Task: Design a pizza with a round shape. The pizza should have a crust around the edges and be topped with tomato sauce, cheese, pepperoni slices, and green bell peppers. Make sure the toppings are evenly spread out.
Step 293:
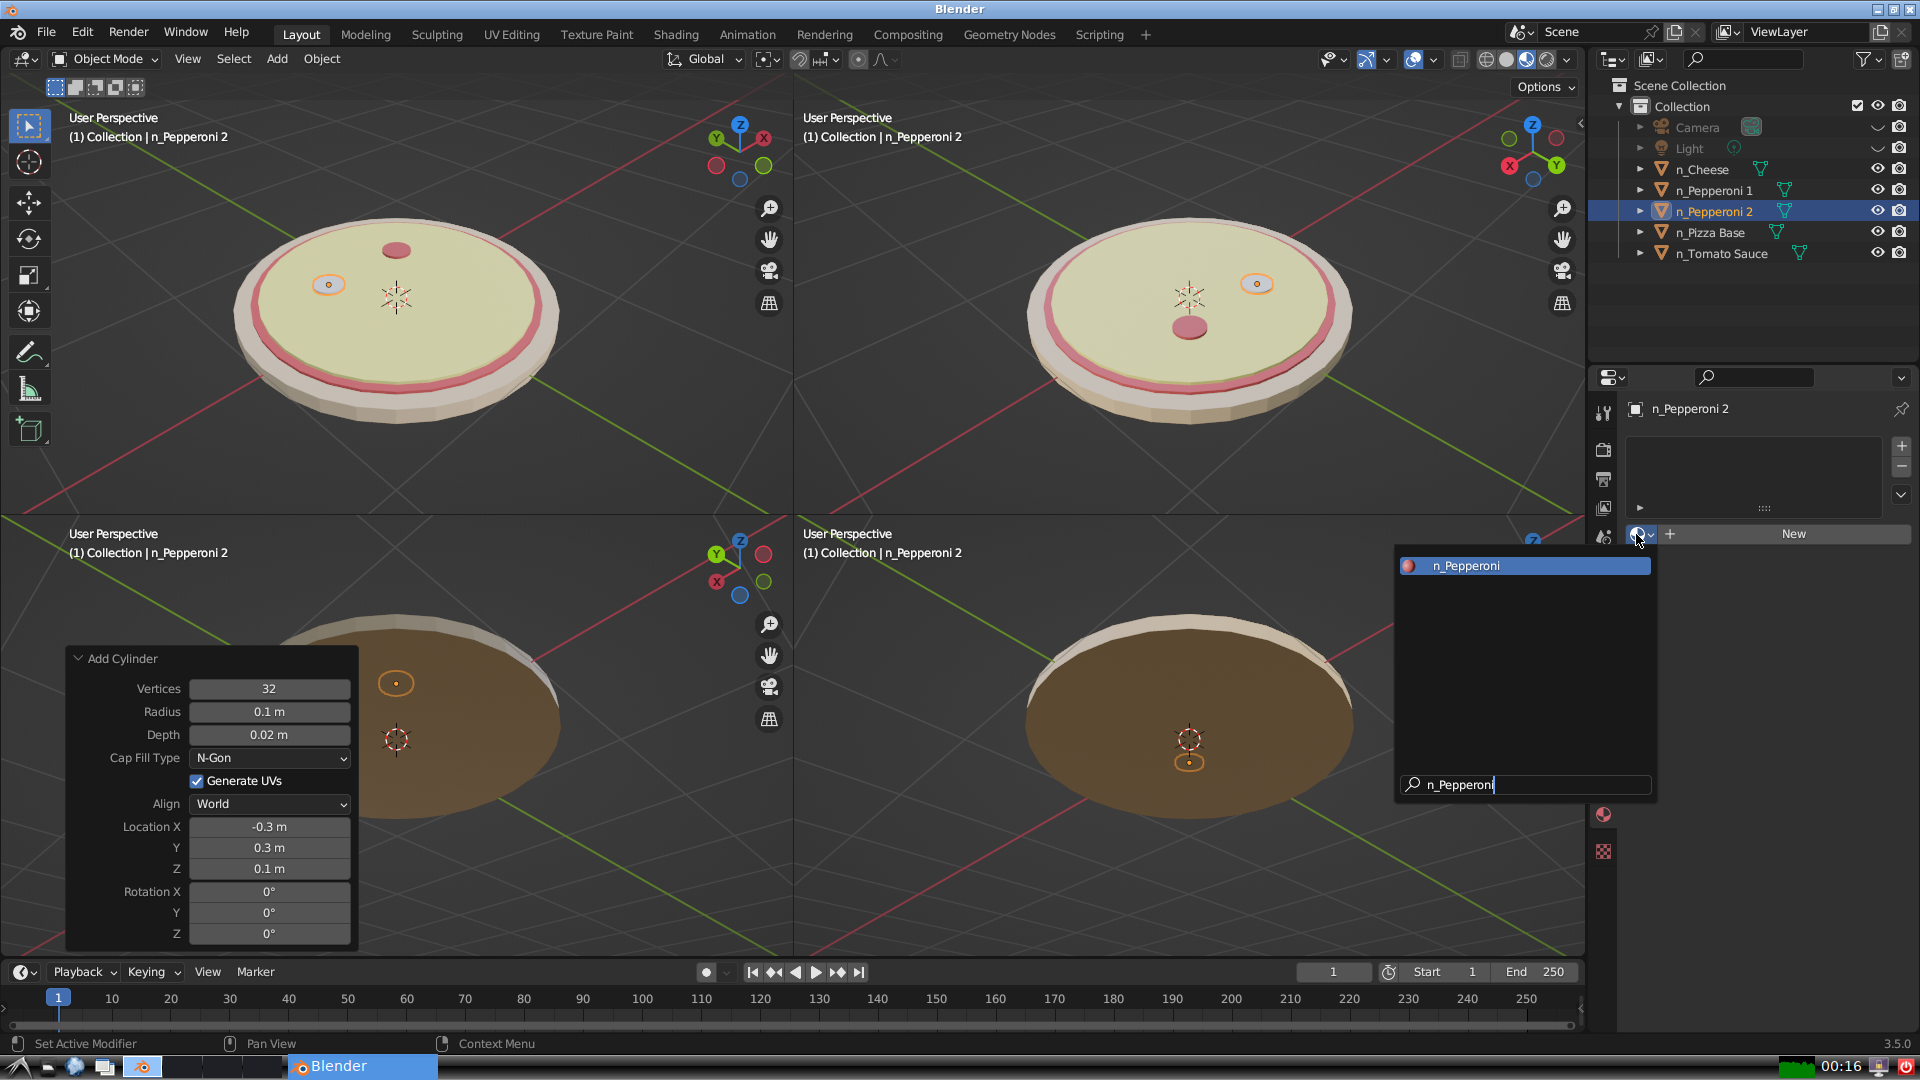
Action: {"mouse_move": [278, 58]}